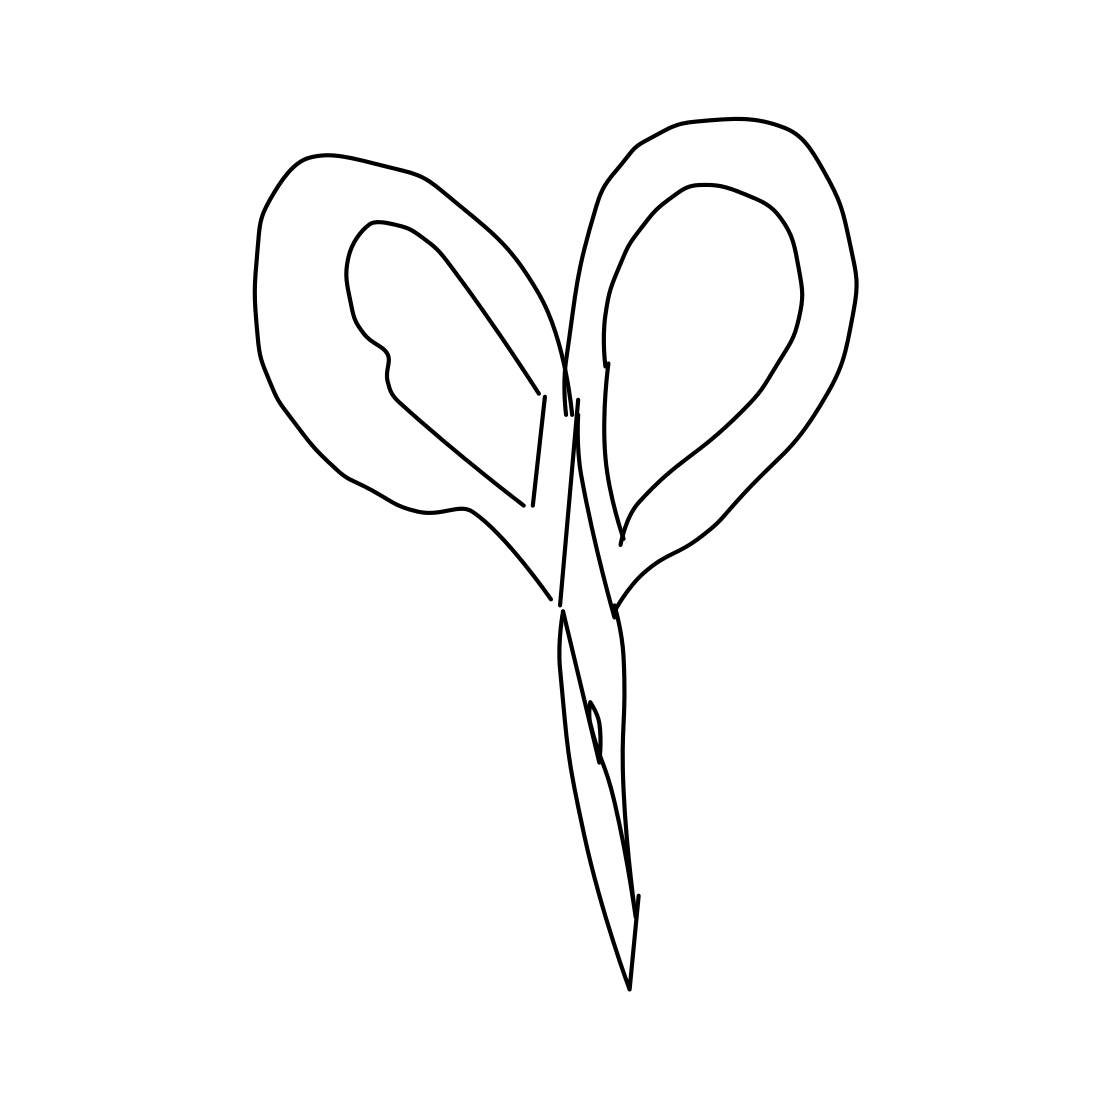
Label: scissors